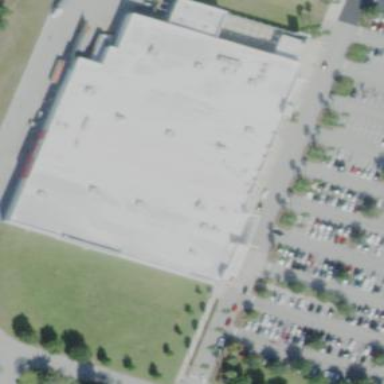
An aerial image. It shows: Department store building.